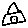
Label: house